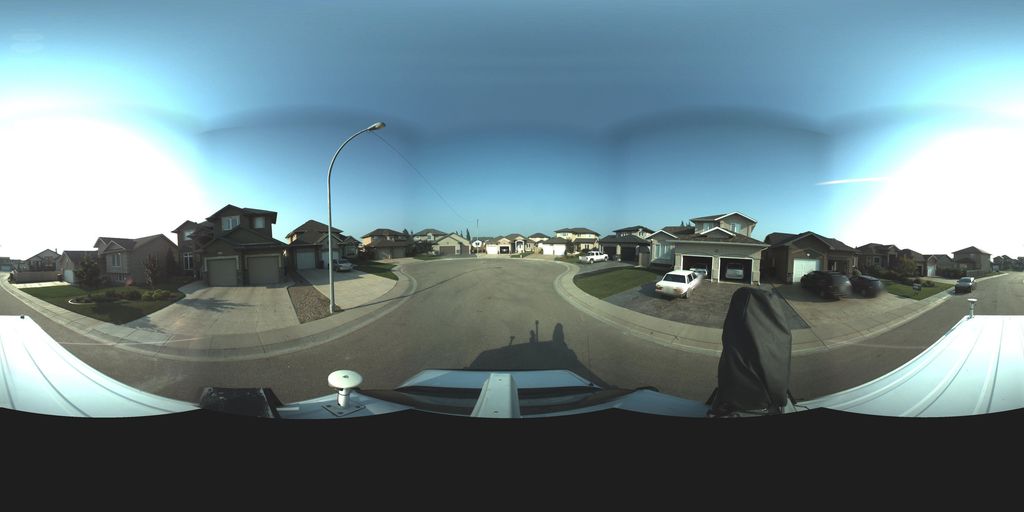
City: saskatoon